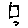
Label: square